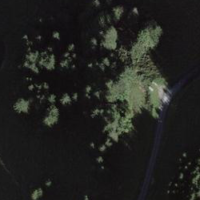
EUNIS habitat code: 44
Species observed at this site:
Gymnadenia conopsea